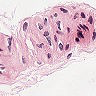
Metastatic tissue present: no